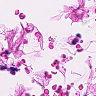
Metastatic tissue present: no